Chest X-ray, PA view. Patient: 41 years old, sex M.
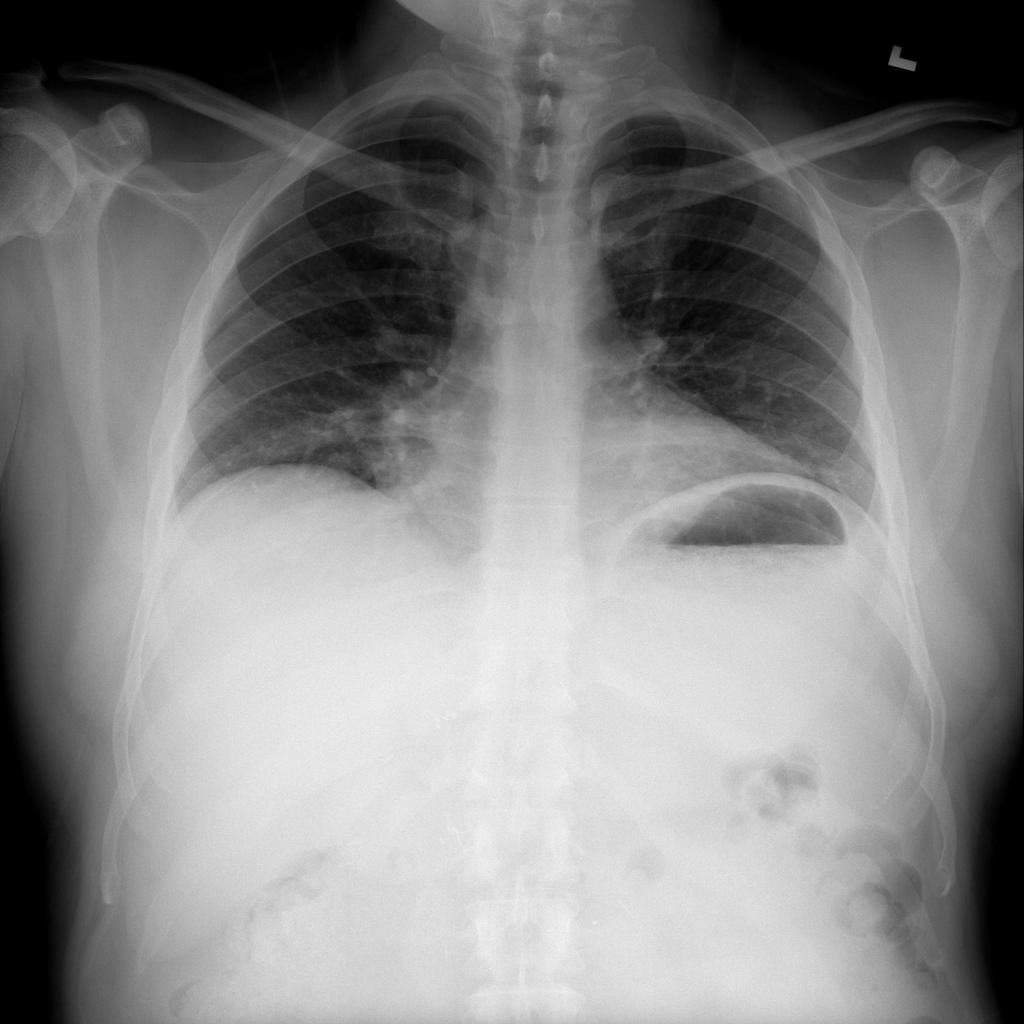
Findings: No Finding